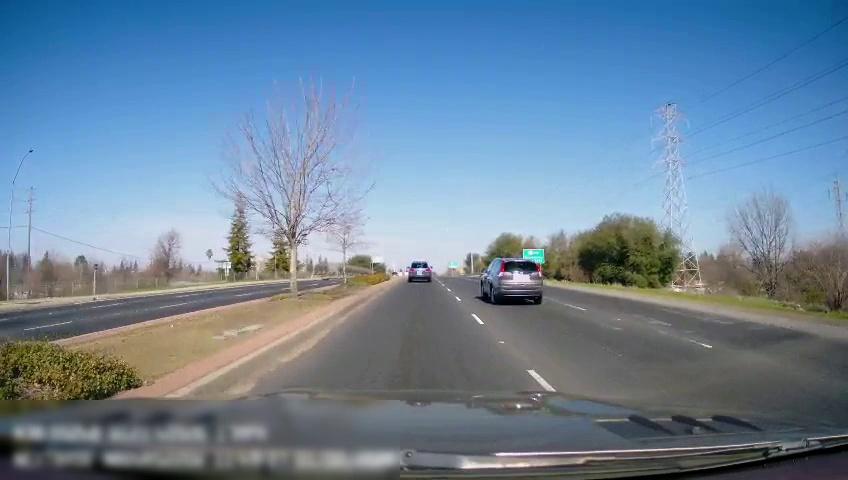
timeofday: Day
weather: Sunny
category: Drivable Space
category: Drivable Space
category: Vehicles | SUV
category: Vehicles | SUV
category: Lanes | Current Lane
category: Lanes | Alternate Lane
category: Lanes | Opposite Lane
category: Lanes | Opposite Lane
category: Traffic | Signs